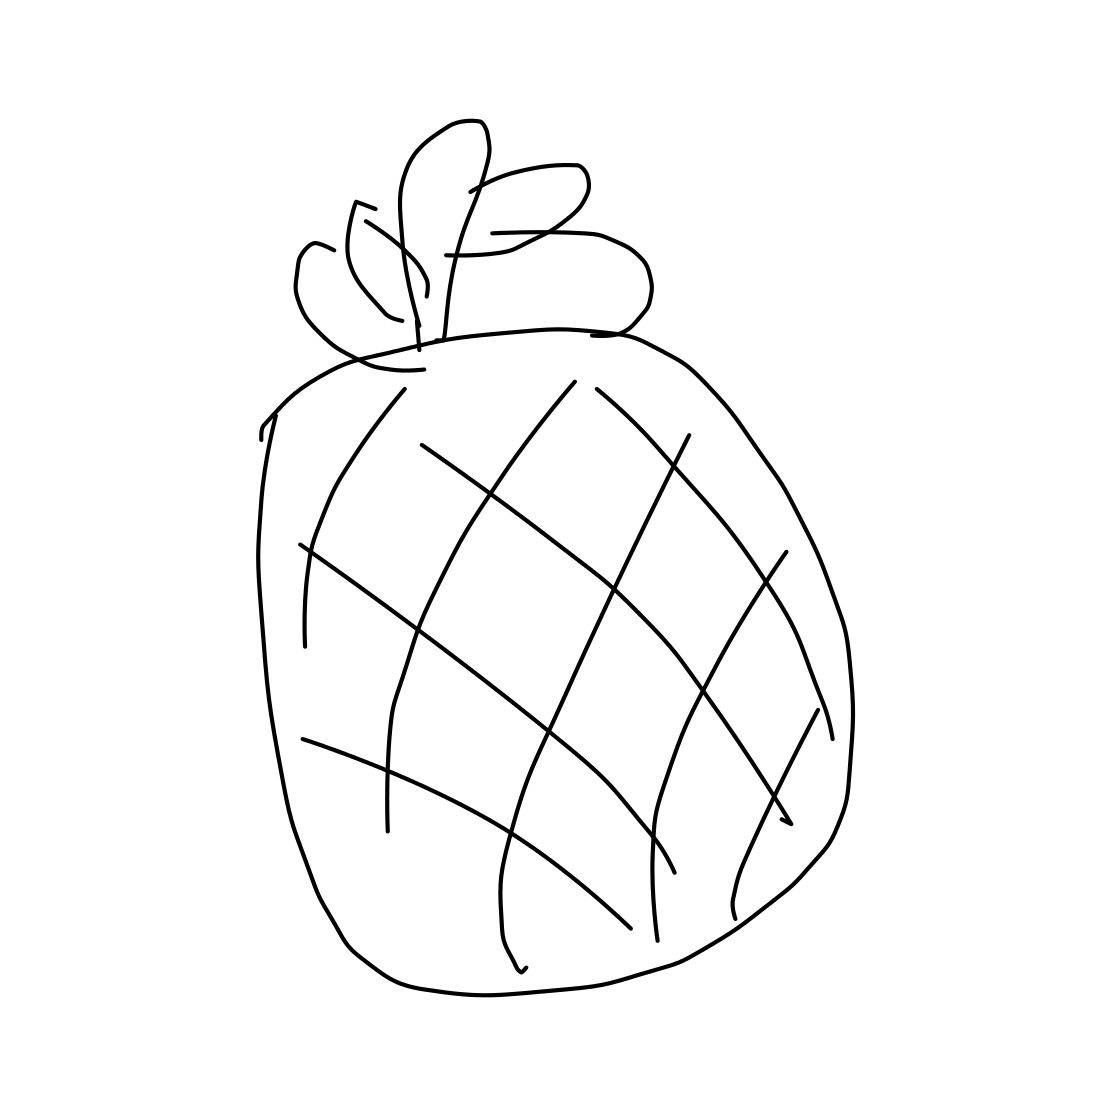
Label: pineapple